Field crop: maize
Growth stage: 2
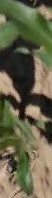
Species: maize